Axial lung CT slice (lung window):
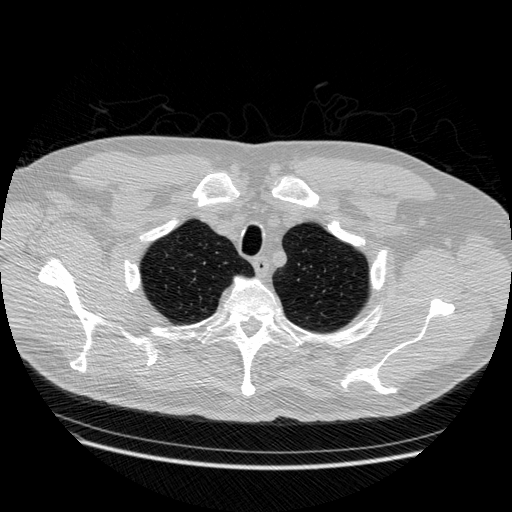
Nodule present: no